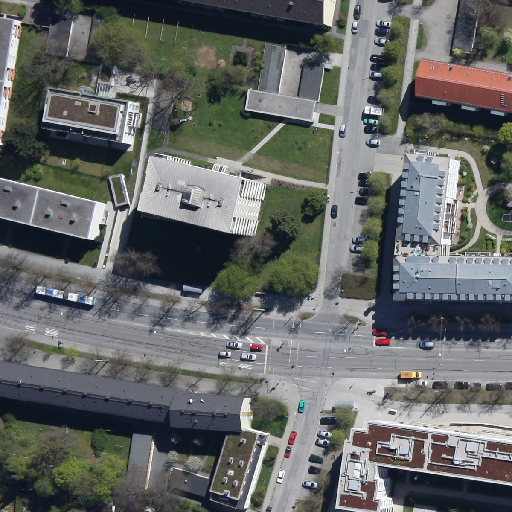
Referring expression: car